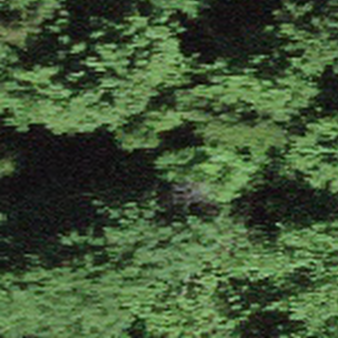
Label: other